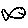
Label: fish